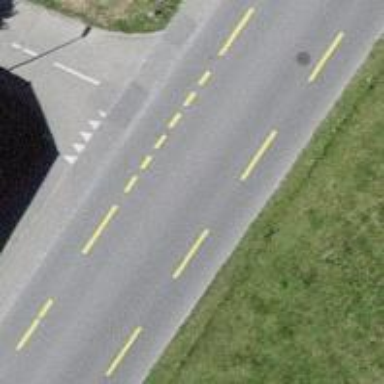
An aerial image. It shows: Paved primary highway with designated cycle lane.